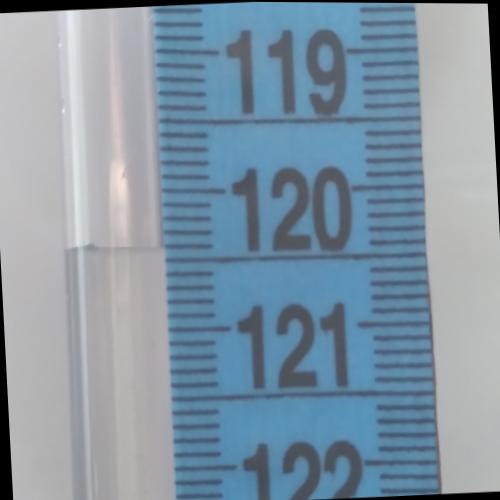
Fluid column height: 120.4 cm